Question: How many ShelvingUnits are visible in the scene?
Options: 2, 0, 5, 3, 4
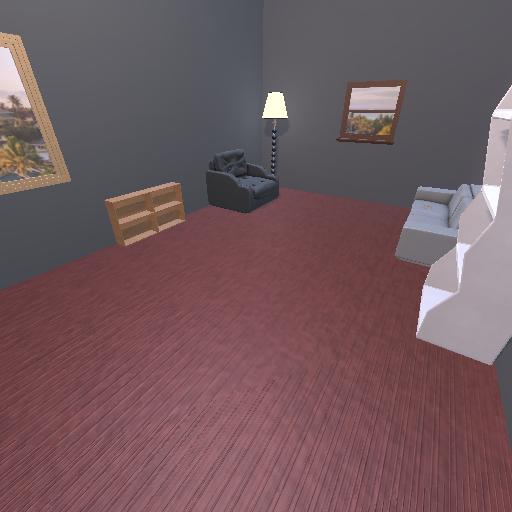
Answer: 2